Question: This is my CSS:
'''
header {
hgroup {
background: #1F1E1E;
height: 100px;
padding: 0px;
margin: 0px;
color: #FEFFFE;
font-family: Arial, Helvetica, sans-serif;
font-size: 1em;
h1,h2 {
padding: 0px;
margin: 0px;
}
}
nav {
background: #FEFFFE;
height: 60px;
padding: 0px;
margin: 0px;
-webkit-box-shadow: 0px 2px 1px rgba(50, 50, 50, 0.2);
-moz-box-shadow: 0px 2px 1px rgba(50, 50, 50, 0.2);
box-shadow: 0px 2px 1px rgba(50, 50, 50, 0.2);
ul {
list-style: none;
padding: 0px;
li {
float: left;
padding: 20px 30px 20px 0px;
}
}
}
}
'''
And this is my HTML:
'''
<header>
<hgroup>
<h1>Lorem Ipsum</h1>
<h2>Lorem ipsum dolor sit amet.</h2>
</hgroup>
<nav>
<ul>
<li><a href="#">Home</a></li>
<li><a href="#">Products</a></li>
<li><a href="#">Contact</a></li>
<li><a href="#">About</a></li>
</ul>
</nav>
<div class="clearfix"></div>
</header>
'''
The end result is this:

As you can see, there is a gap between the 'hgroup' and the 'nav' tag. I can't seem to figure out how to remove that. I've already tried putting 'padding: 0px;' and 'margin: 0px;' on almost every place that I think will remove it but to no avail. What can I do?
If you're asking why my CSS is structured like that, it's because I'm using <URL>.
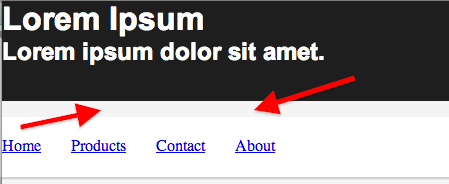
Answer: Your ul might have a margin, try adding 'margin:0' to it :)